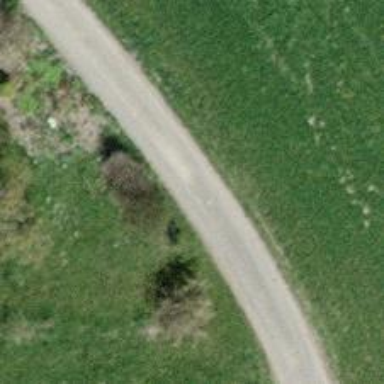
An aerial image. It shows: Well-maintained track road with grade 1 tracktype.